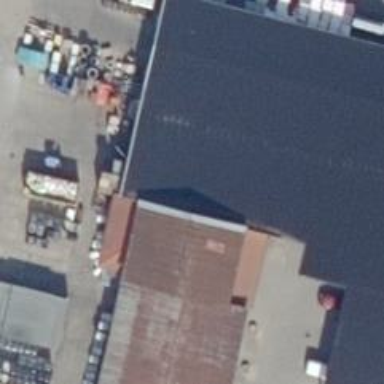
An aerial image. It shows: Supermarket.